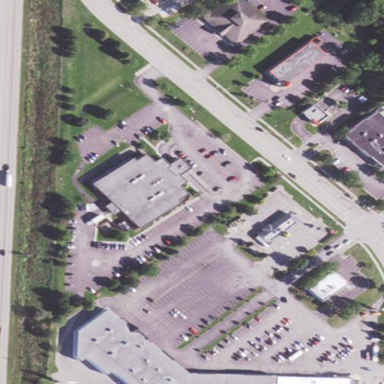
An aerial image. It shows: Commercial area.